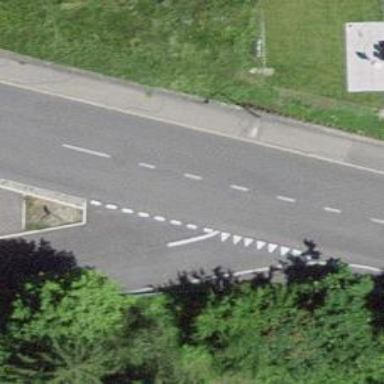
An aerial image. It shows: Road with "give way" sign.